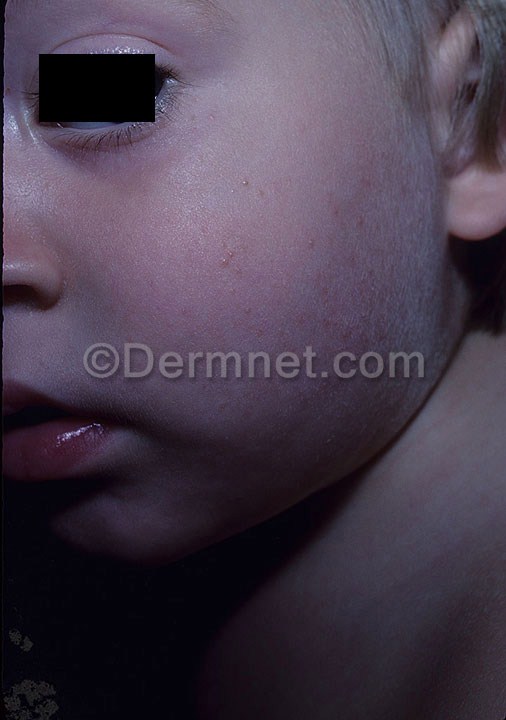
Disease: Atopic Dermatitis Photos